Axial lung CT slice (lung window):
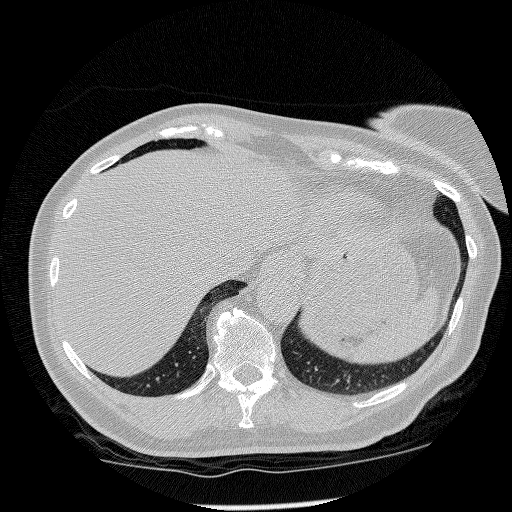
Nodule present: no